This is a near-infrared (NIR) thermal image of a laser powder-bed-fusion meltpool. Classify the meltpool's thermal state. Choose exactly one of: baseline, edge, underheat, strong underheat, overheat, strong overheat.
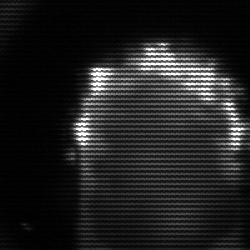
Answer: baseline